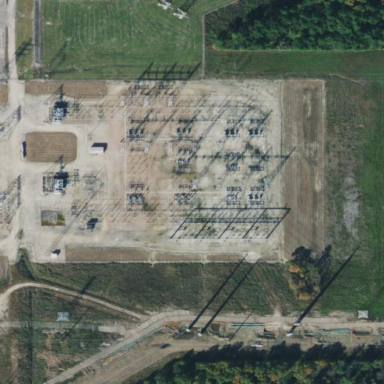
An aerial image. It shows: Outdoor power substation at the transmission level.